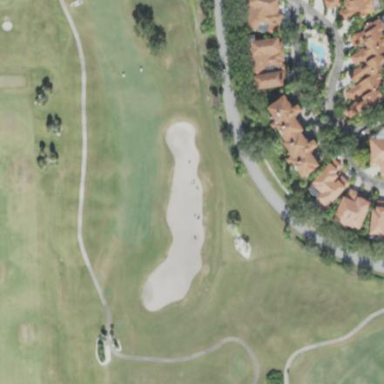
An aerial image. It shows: Rough area on grassy golf course.